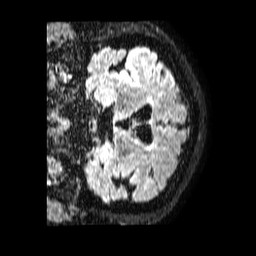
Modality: FLAIR
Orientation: coronal
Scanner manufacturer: philips
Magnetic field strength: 1.5 T
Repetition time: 4.8 s
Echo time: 0.3 s